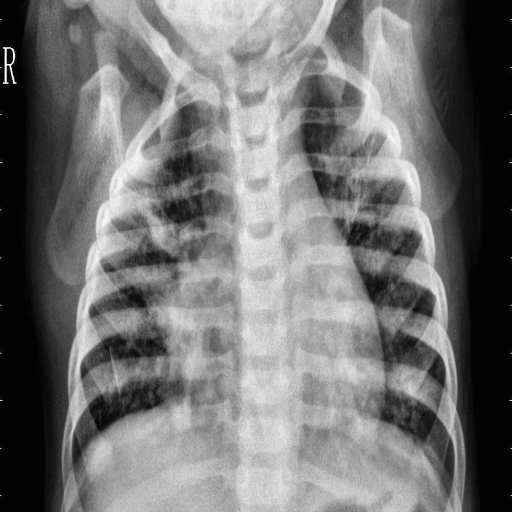
Finding: PNEUMONIA